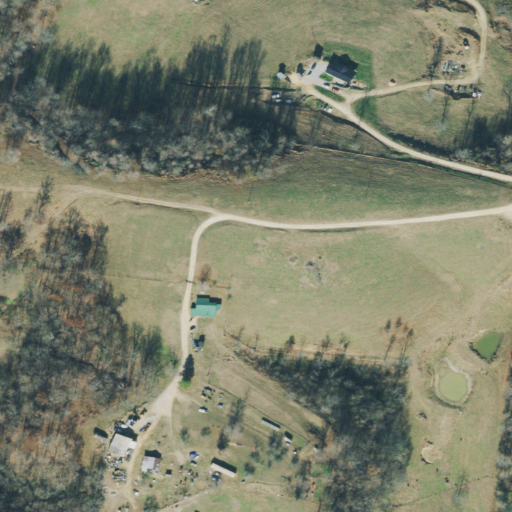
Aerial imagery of mountain in Tennessee named Foster Hill containing pasture, deciduous forest, open development, shrub, grassland, mixed forest, and low intensity development